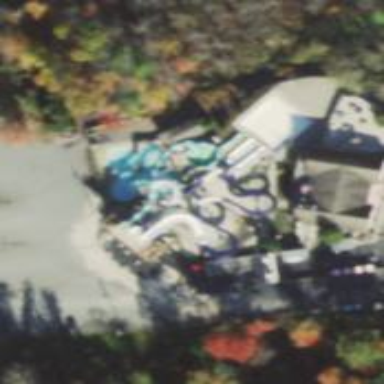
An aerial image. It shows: Water slide attraction.